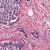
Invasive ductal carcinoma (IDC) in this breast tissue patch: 1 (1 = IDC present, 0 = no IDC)